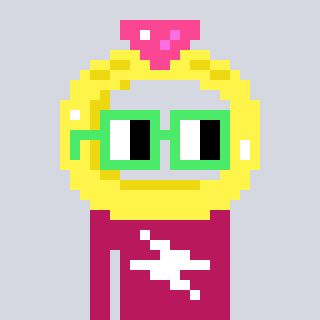
a pixel art character with square light green glasses, a ring-shaped head and a darkpink-colored body on a cool background